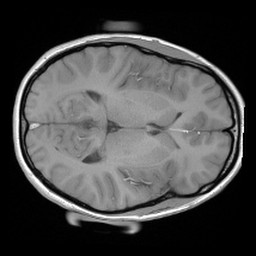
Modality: FLASH
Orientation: axial
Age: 21
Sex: female
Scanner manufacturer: siemens
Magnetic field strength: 3 T
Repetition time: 0.245 s
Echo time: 0.0026 s